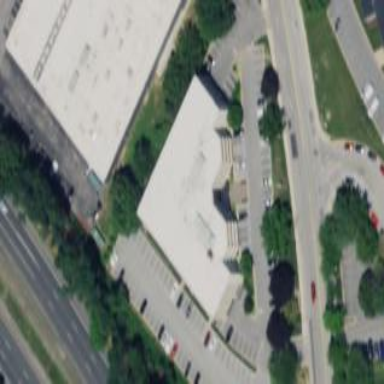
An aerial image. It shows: Office building.